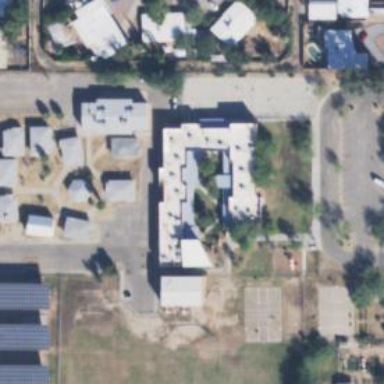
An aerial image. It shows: School.